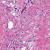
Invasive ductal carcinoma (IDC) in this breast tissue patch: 0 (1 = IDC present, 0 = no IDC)